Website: lowes
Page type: payment
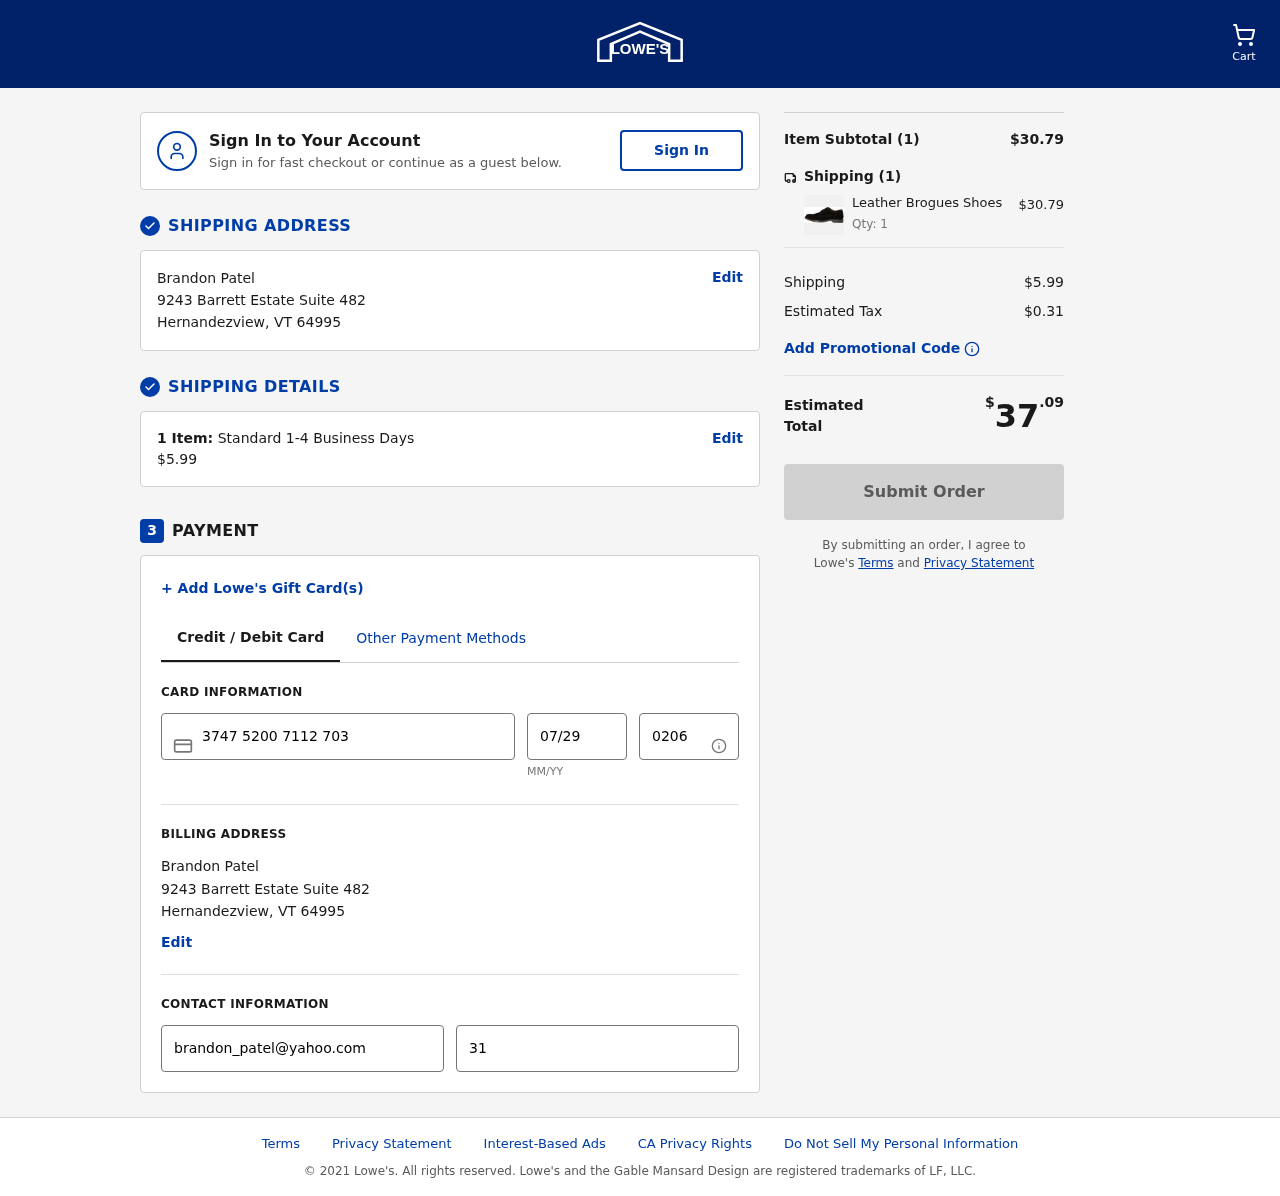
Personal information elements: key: PII_CARD_CVV
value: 0206
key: PII_CARD_EXPIRY
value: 07/29
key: PII_CARD_NUMBER
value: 3747 5200 7112 703
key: PII_CITY
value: Hernandezview
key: PII_EMAIL
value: brandon_patel@yahoo.com
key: PII_FULLNAME
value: Brandon Patel
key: PII_PHONE
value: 3184096390
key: PII_POSTCODE
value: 64995
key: PII_STATE_ABBR
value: VT
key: PII_STREET
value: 9243 Barrett Estate Suite 482
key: PII_FULLNAME2
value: Brandon Patel
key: PII_CITY2
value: Hernandezview
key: PII_STATE_ABBR2
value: VT
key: PII_POSTCODE_FULL
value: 64995
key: PII_POSTCODE_NUMERIC
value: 64995
Product elements: key: PRODUCT1_NAME
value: Leather Brogues Shoes
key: PRODUCT1_PRICE
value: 30.79
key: PRODUCT1_QUANTITY
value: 1
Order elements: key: ORDER_NUM_ITEMS
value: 1
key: ORDER_SHIPPING_COST
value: $5.99
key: ORDER_NUM_ITEMS2
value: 1
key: ORDER_SUBTOTAL
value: $30.79
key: ORDER_NUM_ITEMS3
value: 1
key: ORDER_SHIPPING_COST2
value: $5.99
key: ORDER_TAX
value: $0.31
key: ORDER_TOTAL
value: $37.09